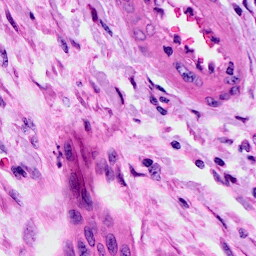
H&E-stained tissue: Cervix